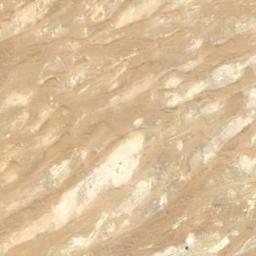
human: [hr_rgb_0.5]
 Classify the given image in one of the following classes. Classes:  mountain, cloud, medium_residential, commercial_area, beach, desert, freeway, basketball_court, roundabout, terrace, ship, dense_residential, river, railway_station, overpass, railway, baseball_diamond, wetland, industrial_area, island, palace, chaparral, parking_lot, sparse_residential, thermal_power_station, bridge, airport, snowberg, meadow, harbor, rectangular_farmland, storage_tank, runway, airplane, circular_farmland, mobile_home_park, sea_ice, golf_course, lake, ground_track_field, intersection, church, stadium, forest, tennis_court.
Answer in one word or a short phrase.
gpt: desert